Question: I need to create a program in which a string and 5 letters are entered by the user and the program checks if the string can be created again from those 5 letters, but ignores any letters that the string cannot be created from.
For example, if I enter the word "hello" and then I enter the 5 letters "h", "e", "l", "o", and "p", I want the program to makes sure that those letters do make up the word "hello", but ignores any extra letters, which in this case is the "p". Another example, if I enter the word "apple" and then I enter the 5 letters "a", "p", "l", "o", and "f", I want the program to recognize that those letters do not create the word apple and to ignore the letters "o" and "f".
If the program does verify that the string can be created from those 5 letters, while ignoring any extras, then it will output "You win!", but if not it will output "You lose!". Here is the code I have so far:
'''
public static void main(String[] args) {
Scanner keyboard = new Scanner (System.in);
System.out.print("Please enter a word: ");
String in = keyboard.nextLine();
System.out.print("Please enter the first letter: ");
String letter1 = keyboard.next();
System.out.print("Please enter the second letter: ");
String letter2 = keyboard.next();
System.out.print("Please enter the third letter: ");
String letter3 = keyboard.next();
System.out.print("Please enter the fourth letter: ");
String letter4 = keyboard.next();
System.out.print("Please enter the fifth letter: ");
String letter5 = keyboard.next();
if (in.contains(letter1 + letter2 + letter3 + letter4 + letter5)) {
System.out.println("You win!");
} else {
System.out.println("You lose!");
}
}
'''
Here is the output I am getting when I run this:

I am new to Java so I do not know if there is some kind of code I could use to do this. If somebody does know, please lead me in the right direction.
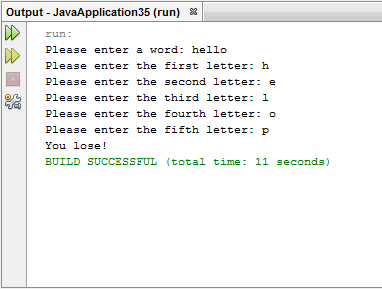
Answer: The easiest algorithm I can think of is: For each character inputted, remove all occurences from the string. At the end, check if string is empty. Or in code:
'''
char[] cs = new char[] {'h', 'e', 'l', 'o', 'p'};
String s = "hello";
for (char c : cs) s = s.replace(c+"", "");
if (s.isEmpty()) System.out.println("You win!");
'''
Note that this approach is not performing very well. For a given number of characters 'n' and a string length 'm' this performs as 'O(n*m)'. It also does a lot of costly 'String' reallocations.